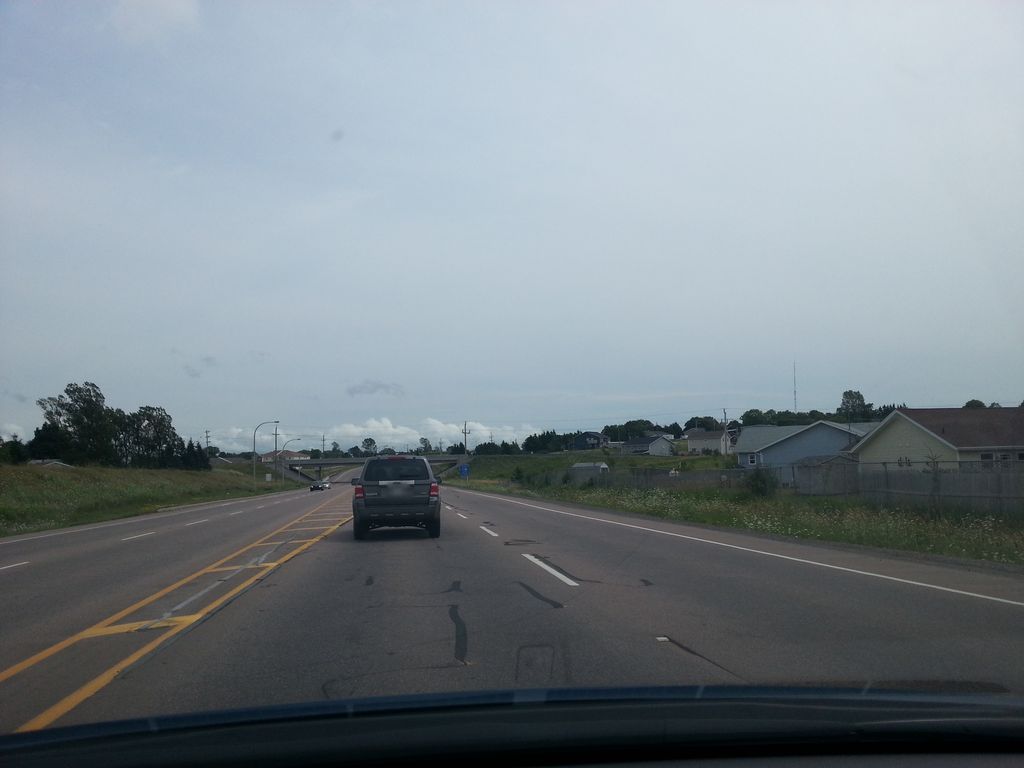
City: charlottetown